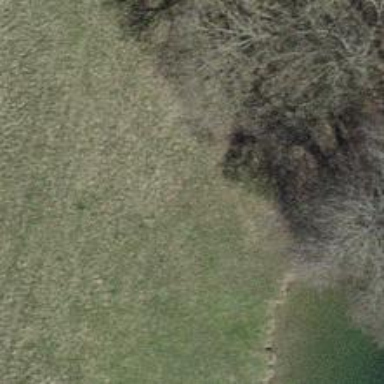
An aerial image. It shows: Grassy path.